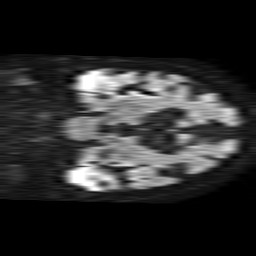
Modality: TRACE
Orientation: coronal
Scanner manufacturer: philips
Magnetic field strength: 1.5 T
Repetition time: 4.6 s
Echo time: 0.08941 s